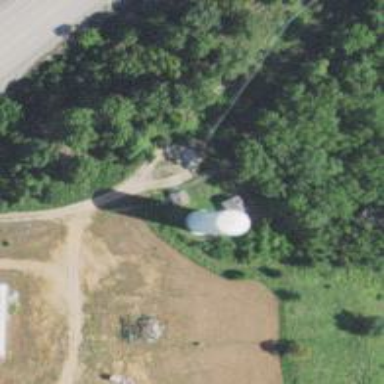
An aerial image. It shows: Water tower that is man-made.